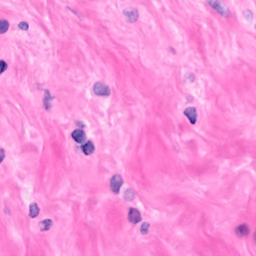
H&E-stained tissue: Breast